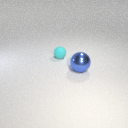
small cyan rubber sphere to the left of large blue metal sphere